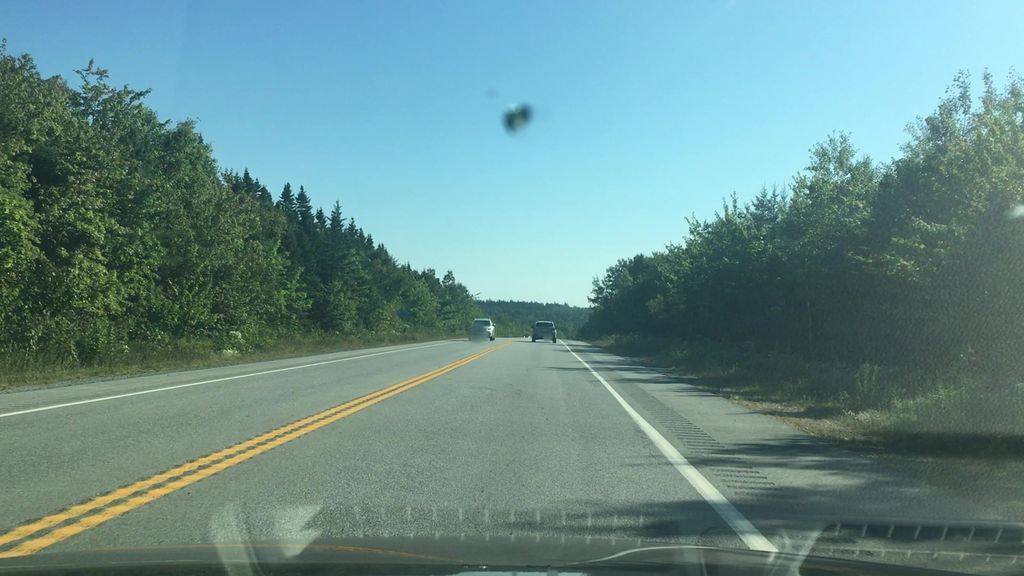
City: halifax